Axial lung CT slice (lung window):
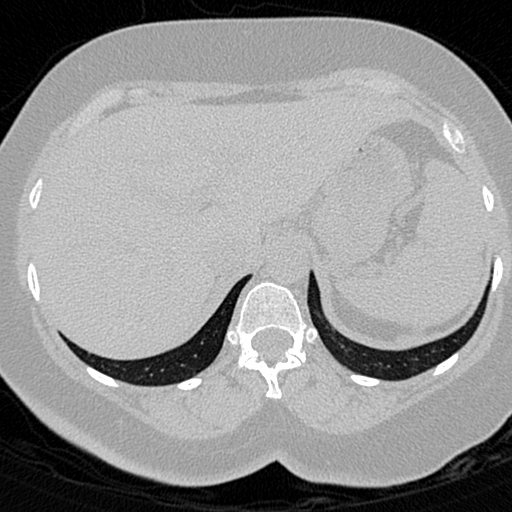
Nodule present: no